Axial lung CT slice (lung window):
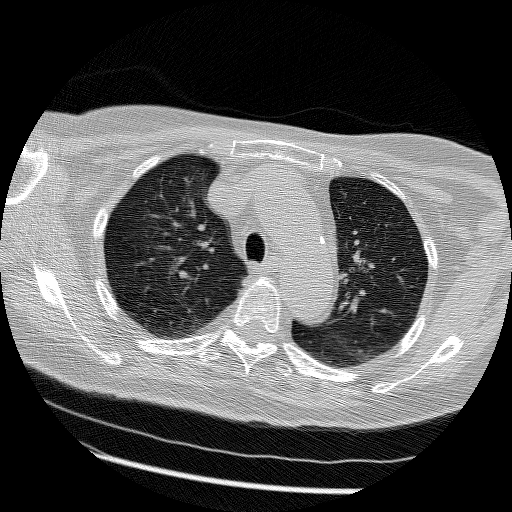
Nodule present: no